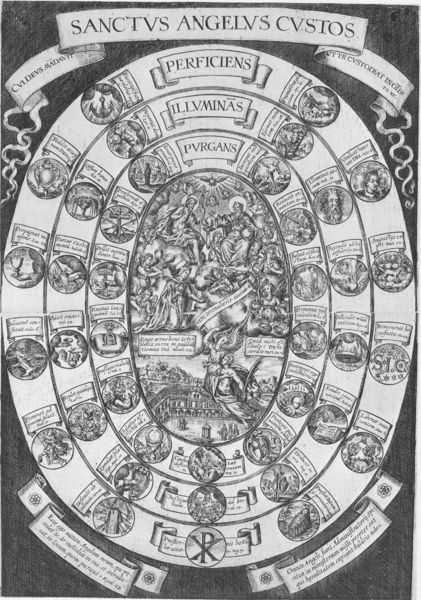
Titel: SANCTVS ANGELVS CVSTOS
Standort: Wolfenbüttel
Institution: Herzog August Bibliothek
Schlagwörter: gott, himmel, weiß, wolken, landschaft, menschen, frau, grau, schwarz, symbol, zeichnung, haus, tiere, hochformat, alt, band, bibel, geschichte, mensch, taube, kirche, schleifen, renaissance, kreis, oval, rund, engel, schrift, bilder, grafik, graphik, spalten, schriftzug, banner, papst, inschrift, uhr, antike, medaillon, kreuz, strahlen, festung, scheibe, druck, schwarzweiss, radierung, stich, illustration, text, zeitung, kreise, beschriftung, überschrift, wappen, heiligenschein, medallion, christus, jesus, christlich, fegefeuer, hölle, mittelalter, dante, heiliger, heilige, bänder, heilig, kupferstich, christen, jesu, erzengel, konzentrisch, christentum, texte, auferstehung, rosetten, tabelle, latein, lateinisch, medaillons, paradis, tafeln, schriftzüge, schriftband, kalender, angelus, biebel, pax, heiliger geist, rezept, inri, christos, chronik, stammbaum, spruchbänder, änder, liste, dreieinigkeit, diagramm, sphären, sanctus angelus custos, sanctus angelus, illuminat, sanctus, sanctus agelus, px, perficiens, illuminas, purgans, custos, angelus+, scjeibe